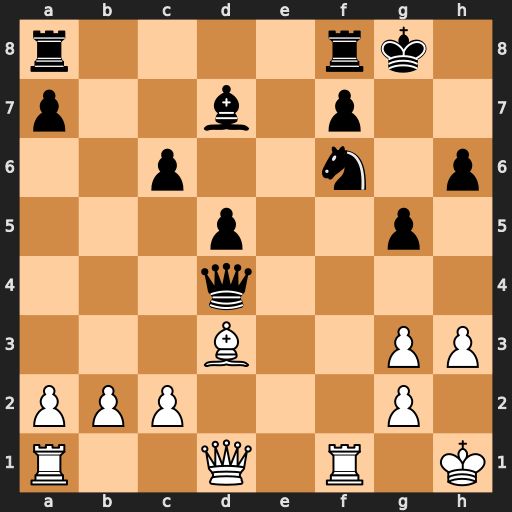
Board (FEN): r4rk1/p2b1p2/2p2n1p/3p2p1/3q4/3B2PP/PPP3P1/R2Q1R1K
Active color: w
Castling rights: -
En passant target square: -
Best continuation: Bh7+ Kxh7 Qxd4